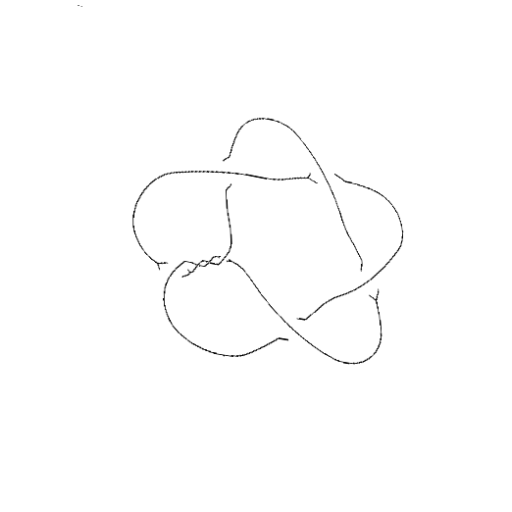
Crossing number: 8